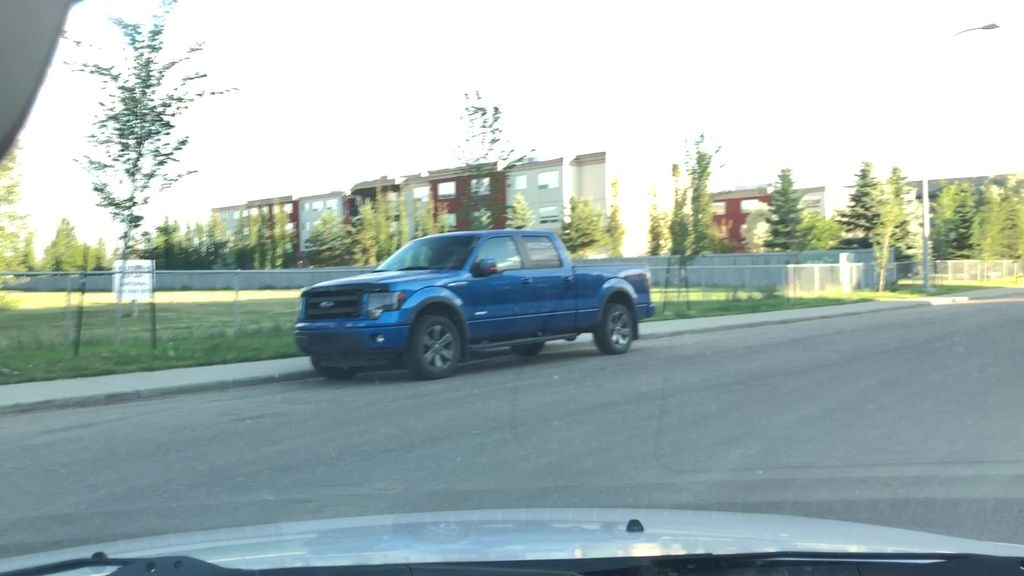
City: edmonton